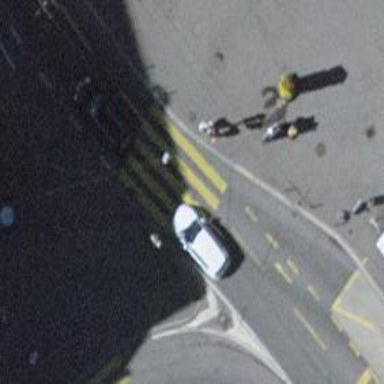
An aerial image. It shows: Crossing with traffic signals. It is zebra crossing.